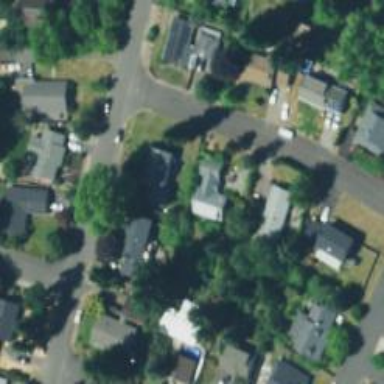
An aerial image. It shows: Residential road.